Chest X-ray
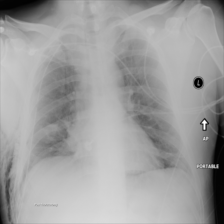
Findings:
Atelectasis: positive
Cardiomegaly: negative
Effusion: negative
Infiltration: negative
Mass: negative
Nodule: negative
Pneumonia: negative
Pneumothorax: negative
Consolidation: negative
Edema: negative
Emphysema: positive
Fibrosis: negative
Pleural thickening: negative
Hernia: negative